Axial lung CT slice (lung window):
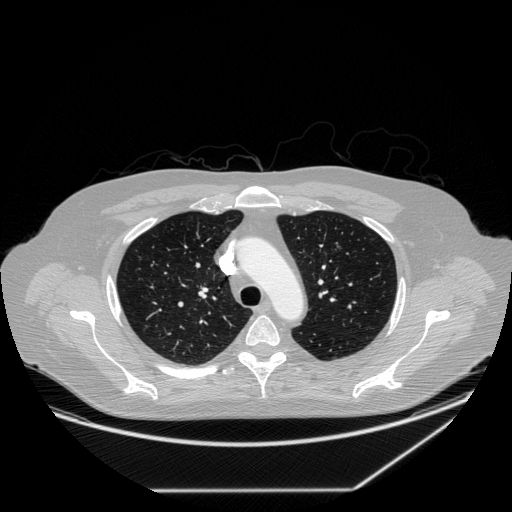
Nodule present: yes
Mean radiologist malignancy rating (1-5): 2